Interaction volume radius: 10 \u00c5
Interaction volume height: 25 \u00c5
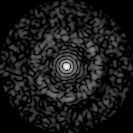
Disorder parameter: 0.8311